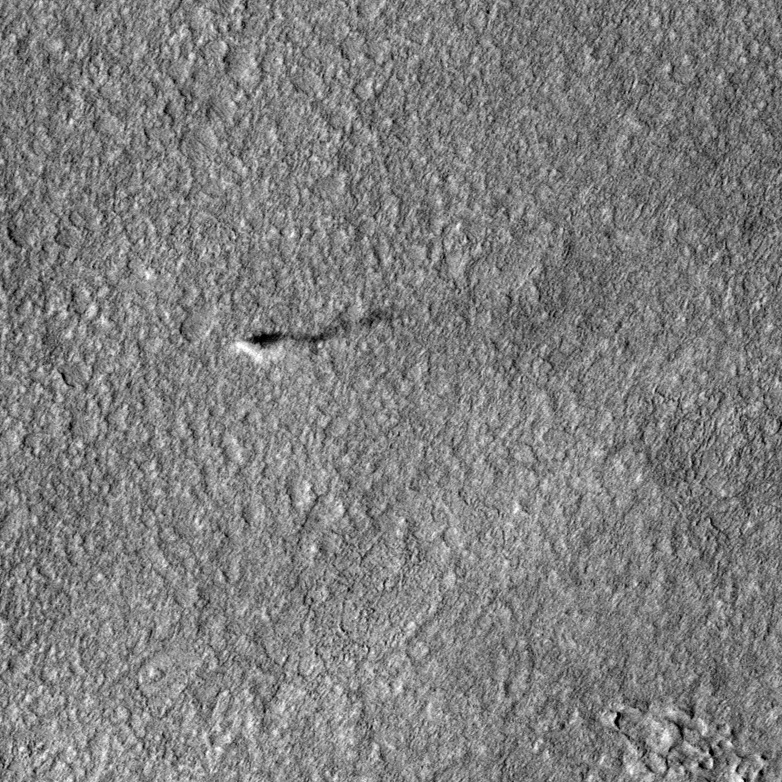
Label: dustdevil